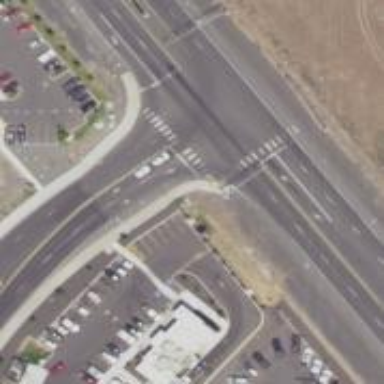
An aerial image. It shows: Marked crossing on footway.